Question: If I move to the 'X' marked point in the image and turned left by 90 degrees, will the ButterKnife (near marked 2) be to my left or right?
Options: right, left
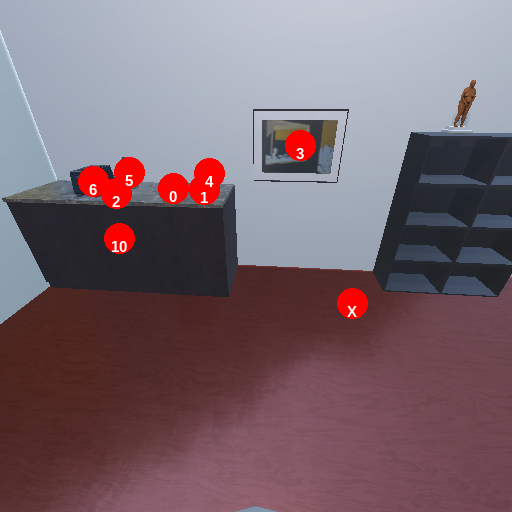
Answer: right